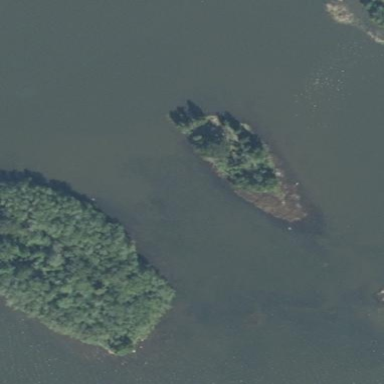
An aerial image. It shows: Islet.